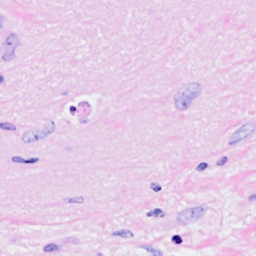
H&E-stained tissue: Breast